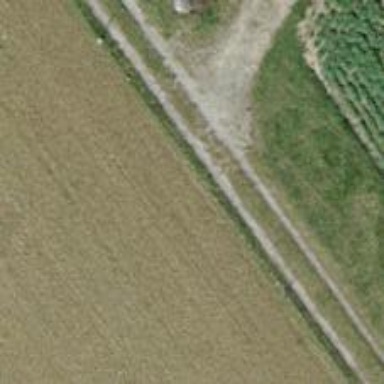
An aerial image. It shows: Grassy track with grade3 tracktype.